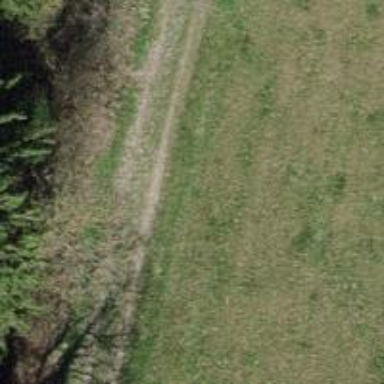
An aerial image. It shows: Track with grade 4 track type.